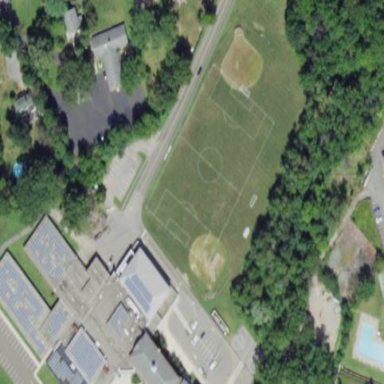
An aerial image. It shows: Soccer pitch designed for multiple sports activities.